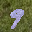
Label: 9